Field crop: maize
Growth stage: 1
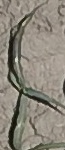
Species: sorghum